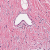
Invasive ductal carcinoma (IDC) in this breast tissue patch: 0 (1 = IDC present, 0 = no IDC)